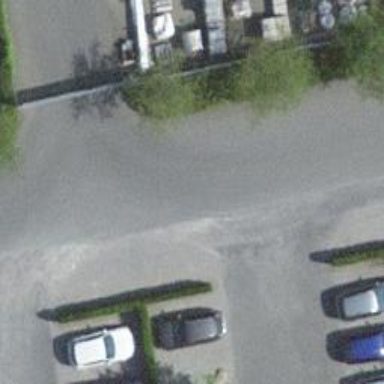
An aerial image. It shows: Well-paved residential road with grade1 tracktype.